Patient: sex F, age 75
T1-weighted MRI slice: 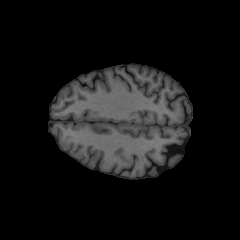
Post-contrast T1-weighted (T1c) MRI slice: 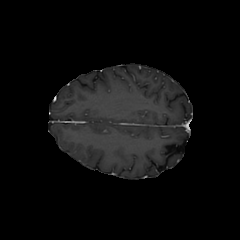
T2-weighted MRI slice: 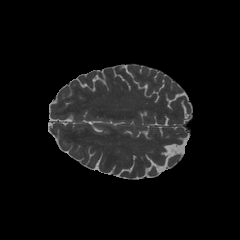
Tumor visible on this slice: no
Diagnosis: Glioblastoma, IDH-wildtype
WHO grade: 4